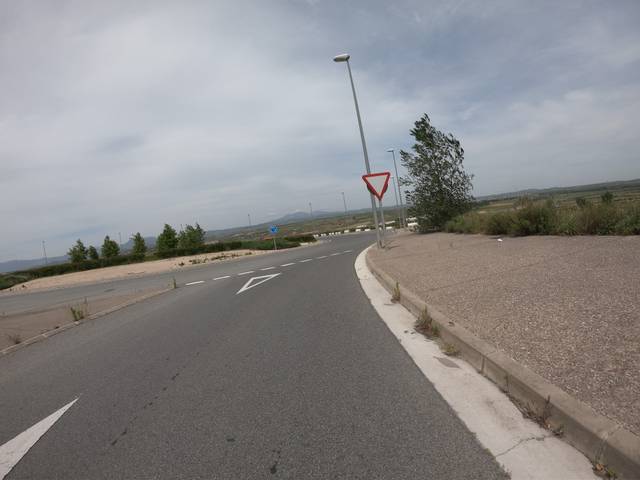
Region: Spain
Coordinates: 42.485, -2.424